Question: This ImageButton is clickable. I need to present this icon in center without stretch. Is there any way to add width and height or property? Please give me a idea. Thanks
'''
<ImageButton
android:layout_width="60dp"
android:layout_height="wrap_content"
android:background="@drawable/usercalltab"/>
'''
usercalltab.xml
'''
<?xml version="1.0" encoding="utf-8"?>
<selector xmlns:android="http://schemas.android.com/apk/res/android">
<item android:state_pressed="true">
<layer-list xmlns:android="http://schemas.android.com/apk/res/android" >
<item>
<shape android:shape="rectangle" >
<solid android:color="#ffdbab" />
</shape>
</item>
<item>
<bitmap android:src="@drawable/search"/>
</item>
</layer-list>
</item>
<item>
<layer-list xmlns:android="http://schemas.android.com/apk/res/android" >
<item>
<bitmap android:src="@drawable/callme"/>
</item>
</layer-list>
</item>
</selector>
'''

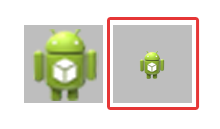
Answer: I think you should split it into background and foreground image. It's much cleaner and re-usable.
If you want to achieve it without doing so, you may try this:
'''
<?xml version="1.0" encoding="utf-8"?>
<selector xmlns:android="http://schemas.android.com/apk/res/android">
<item android:state_pressed="true">
<layer-list>
<item>
<shape android:shape="rectangle">
<solid android:color="#ffdbab" />
</shape>
</item>
<item>
<bitmap android:src="@drawable/search" android:gravity="center" />
</item>
</layer-list>
</item>
<item>
<layer-list>
<item>
<shape android:shape="rectangle">
<solid android:color="@android:color/transparent" />
</shape>
</item>
<item>
<bitmap android:src="@drawable/callme" android:gravity="center" />
</item>
</layer-list>
</item>
</selector>
'''